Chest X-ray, PA view. Patient: 23 years old, sex F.
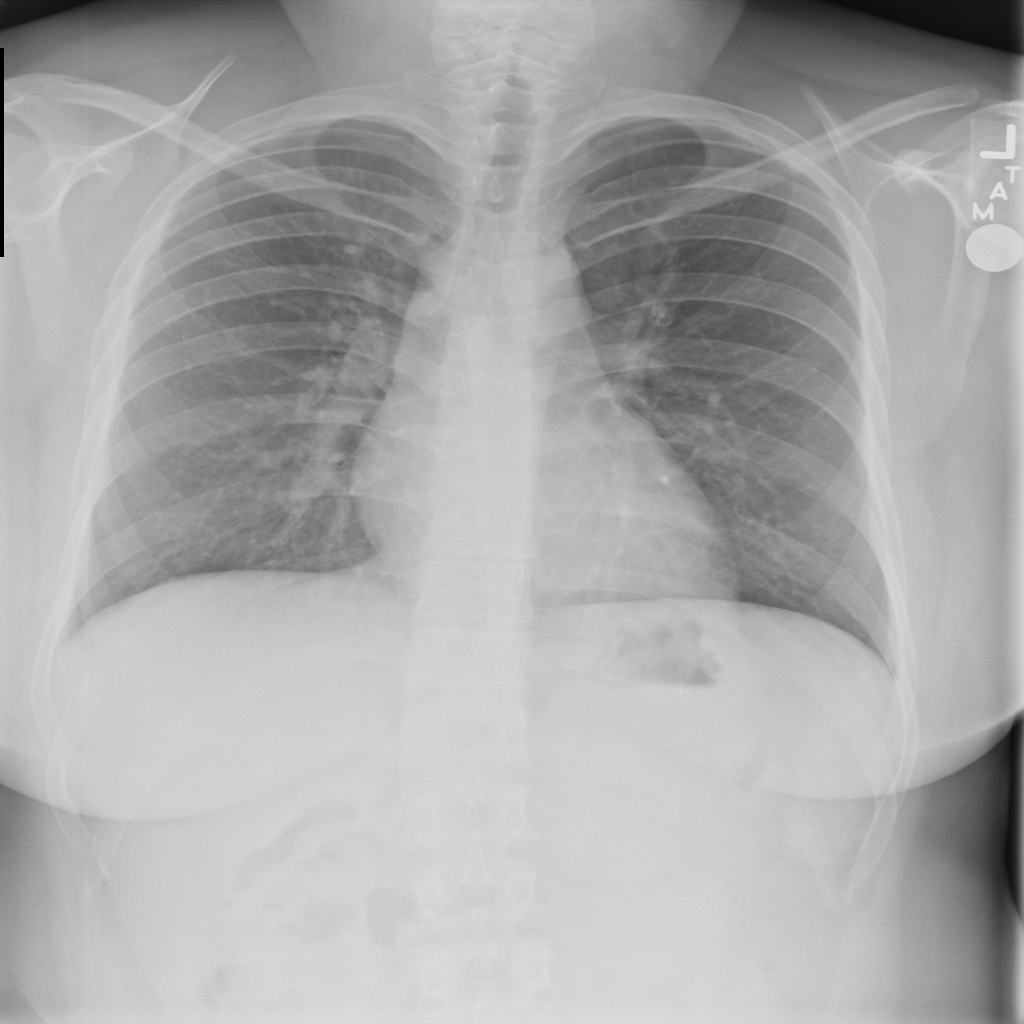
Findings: No Finding